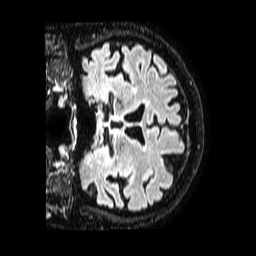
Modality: FLAIR
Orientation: coronal
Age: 71
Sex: male
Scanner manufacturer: philips
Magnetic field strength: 1.5 T
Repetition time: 4.8 s
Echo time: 0.3 s